Interaction volume radius: 10 \u00c5
Interaction volume height: 30 \u00c5
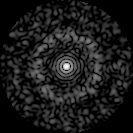
Disorder parameter: 0.8232